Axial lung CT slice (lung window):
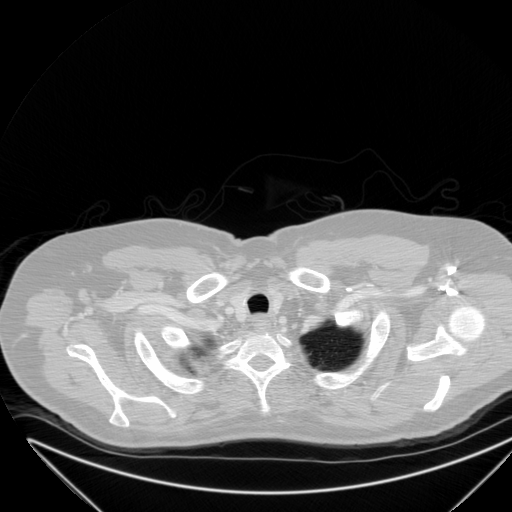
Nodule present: no